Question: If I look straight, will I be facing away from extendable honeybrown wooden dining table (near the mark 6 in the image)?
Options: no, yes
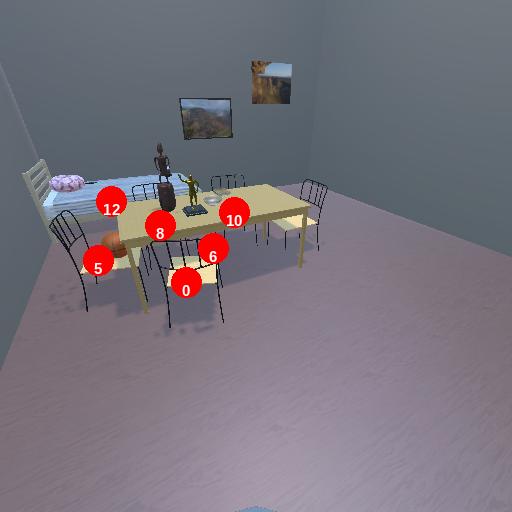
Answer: no